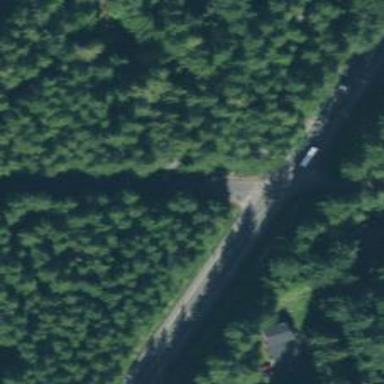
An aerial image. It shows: Stop road.